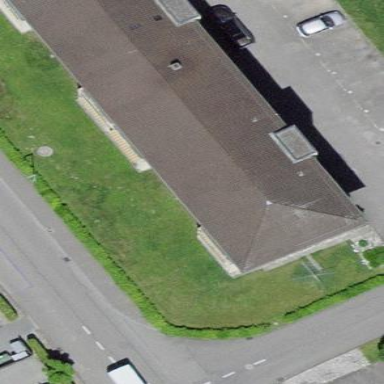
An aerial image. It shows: Hipped-roof building with apartments.